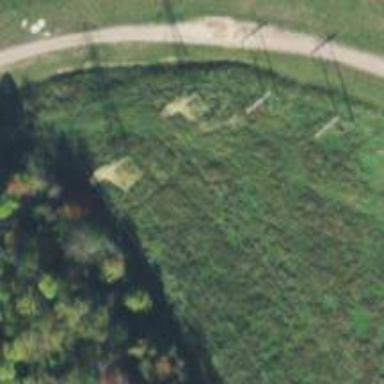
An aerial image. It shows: Lattice structure tower used for power distribution.